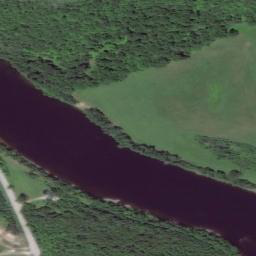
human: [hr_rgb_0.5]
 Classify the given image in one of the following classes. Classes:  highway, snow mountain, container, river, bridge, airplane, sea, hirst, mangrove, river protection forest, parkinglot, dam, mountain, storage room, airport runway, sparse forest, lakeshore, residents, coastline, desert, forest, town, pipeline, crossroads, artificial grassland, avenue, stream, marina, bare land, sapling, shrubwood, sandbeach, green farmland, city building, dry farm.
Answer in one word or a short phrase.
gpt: river